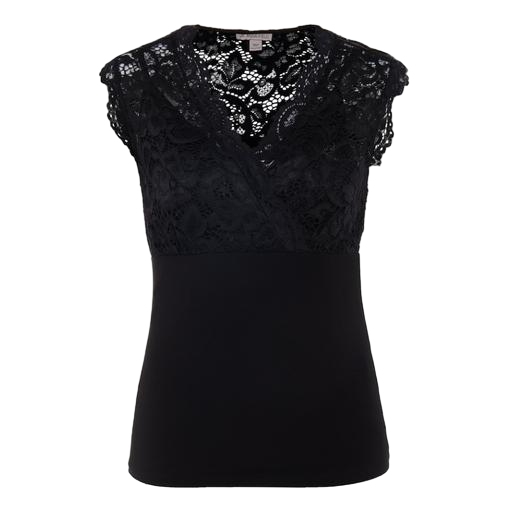
black lace tank top, black dentelle lace-detail camisole, black lace cami, white background